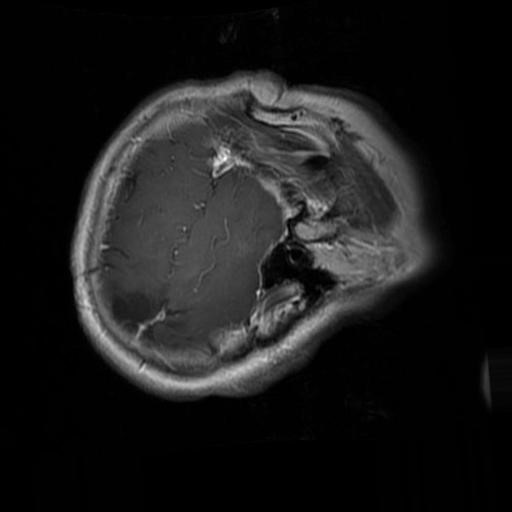
Label: brain_glioma